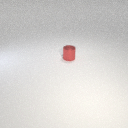
small red metal cylinder